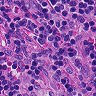
Metastatic tissue present: no